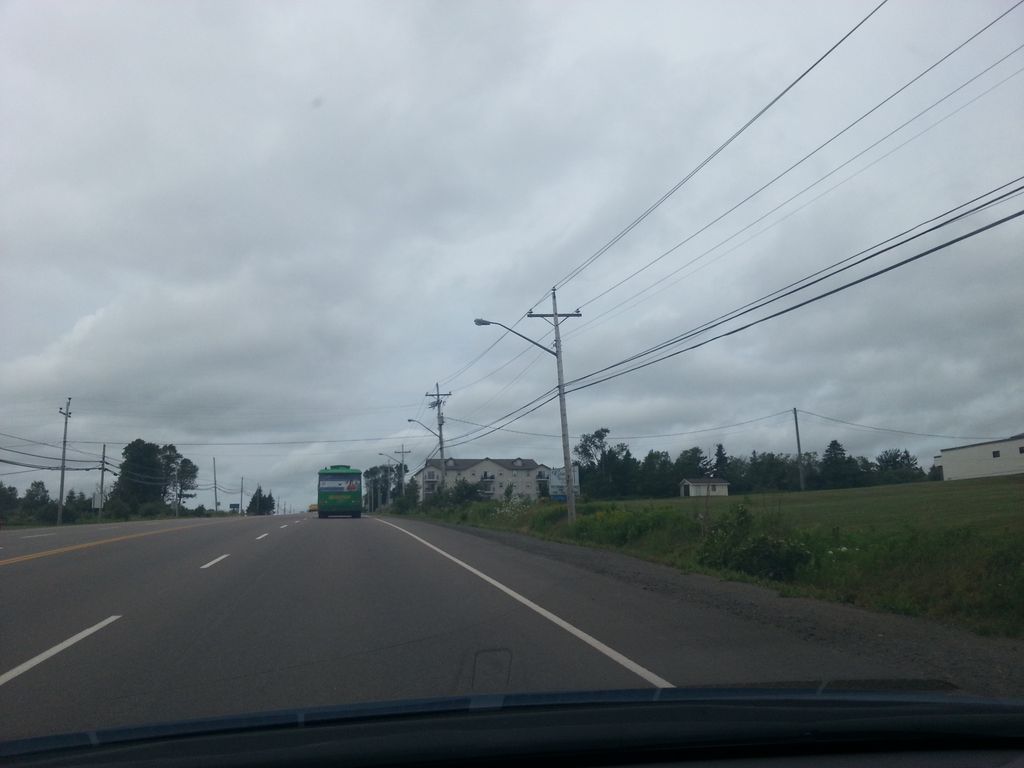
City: charlottetown